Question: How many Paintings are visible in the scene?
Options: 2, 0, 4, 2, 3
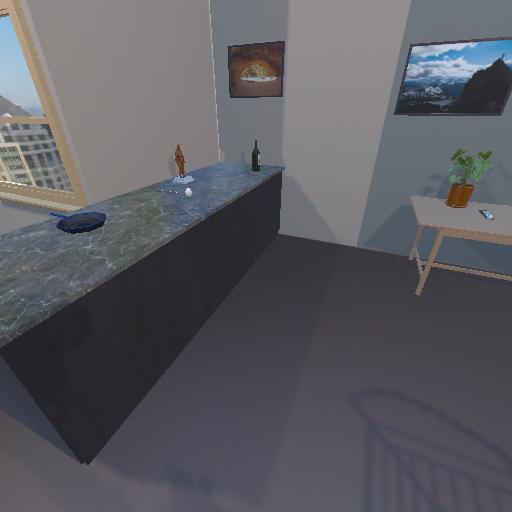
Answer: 2